Question: I just picked up Agile Web Development with Rails 3rd Ed., and I'm going thru the Depot Application chapters, I'm attempting to create a simple Edit quantity function, and delete function. I've had luck with the delete function but no luck with the edit quantity function.
I'm going to provide a lot of information, so please don't feel overwhelmed. I've found this to be a challenging problem.
'''
<div class="cart-title">Your cart</div>
<table>
<% for item in @cart.items %>
<tr>
<td><% form_for @cart.items, :url => {:action => "cart_update", :id => "#{item.getinventoryid}"} do |f| %>
<%= f.text_field :quantity, :size => '3' %>
<%= f.hidden_field :id, :value => "#{item.getinventoryid}" %>
<%= f.submit 'cart_update' %>
<% end %></td>
<td><%=h item.quantity %> &times;</td>
<td><%=h item.title %></li></td>
<td><%=h item.description %></td>
<td class="item-price"><%= number_to_currency(item.price) %></td>
<td><%= link_to 'remove', {:controller => 'inventories', :action => 'remove_cart_item', :id => "#{item.getinventoryid}"} %></td>
</tr>
<% end %>
<tr class="total-line">
<td colspan="4">Total</td>
<td class="total-cell"><%= number_to_currency(@cart.total_price) %></td>
</tr>
</table>
<%= button_to "Checkout", :action => 'checkout' %>
<%= button_to 'Empty cart', :action => 'empty_cart' %>
'''
'''
def cart_update
@inventory = Inventory.find(params[:id])
@cart = find_cart
@cart.increment_inventory_quantity(params[:inventory])
end
def remove_cart_item
inventory = Inventory.find(params[:id])
@cart = find_cart
@cart.remove_inventory(inventory)
redirect_to_index("The item was removed")
end
'''
'attr_accessor :items'
'''
def increment_inventory_quantity(id, quantity)
inventory_to_increment = @items.select{|item| item.inventory == inventory}
# We do this because select will return an array
unless product_to_increment.empty?
inventory_to_increment = inventory_to_increment.first
else
# error handling here
end
inventory_to_increment.quantity = quantity
end
def remove_inventory(inventory)
@items.delete_if {|item| item.inventory == inventory }
end
'''
'attr_accessor :inventory, :quantity'
'''
def getinventoryid
@inventory.id
end
'''
This produces strange results:

Notice the quantity appears in both items from my loop (#Fail). When I submit the form a ArgumentError in InventoriesController# wrong number of arguments (1 for 2) error is returned. Parameters being passed:
'''
{"commit"=>"cart_update",
"_method"=>"put",
"authenticity_token"=>"sH1tWXTJPltpSq5XaAkww7259IR5ZiflnqSFB2Zb0IY=",
"id"=>"50",
"cart_item"=>{"quantity"=>"16",
"id"=>"50"}}
'''
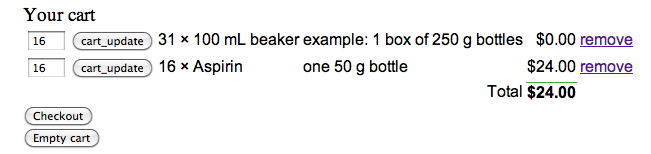
Answer: You are getting the wrong number of arguments error because you are passing one argument to '@cart.increment_inventory_quantity' in the controller method. That method requires two arguments.
'''
# In your controller:
def cart_update
@inventory = Inventory.find(params[:id])
@cart = find_cart
@cart.increment_inventory_quantity(params[:inventory]) # you are passing one thing
end
# Then in your model:
def increment_inventory_quantity(id, quantity) # the method wants two things
# ...
'''
Possibly you intended to do something like this:
'''
def cart_update
@inventory = Inventory.find(params[:cart_item][:id])
@cart = find_cart
@cart.increment_inventory_quantity(@inventory.id, params[:cart_item][:quantity])
end
'''